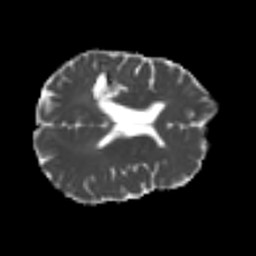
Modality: MD
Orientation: axial
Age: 40
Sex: male
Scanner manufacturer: siemens
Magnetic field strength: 3 T
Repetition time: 4.987 s
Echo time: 0.0792 s